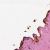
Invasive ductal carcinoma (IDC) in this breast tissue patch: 0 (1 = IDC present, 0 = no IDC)